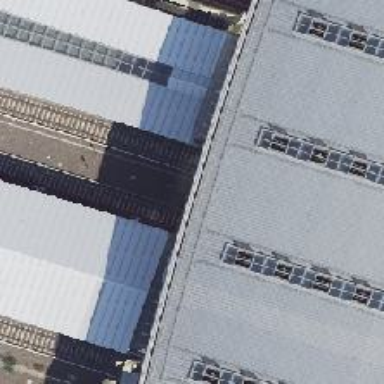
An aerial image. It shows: Platform edge at railway station.